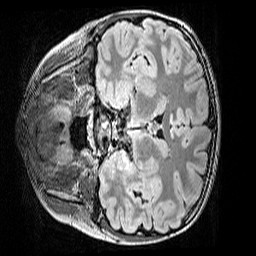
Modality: FLAIR
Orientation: coronal
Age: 11
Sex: male
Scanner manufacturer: siemens
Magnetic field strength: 3 T
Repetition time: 5 s
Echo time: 0.388 s